Current action and preconditions to check: trajectory_clear

Your task: For each precondition in the list above, predict whether it will hold at this action.

Consider the current scene as observed from the mobile robot's camera, and analyze the predicted future states of all dynamic agents (e.g., people, animals, vehicles, or any moving entities) within the NEXT SECOND.

IMPORTANT: Only answer "very likely" if you are absolutely certain—based on strong, clear evidence—that a dynamic agent will violate the precondition in the predicted future state. Do NOT answer "very likely" for unlikely, ambiguous, or low-probability risks.

Ask yourself for each precondition: Is there a high probability, with clear and convincing evidence, that the predicted future states of any dynamic agent will interfere with the predicted future state of the currently executing action within the NEXT SECOND, causing that precondition to fail?

Assess the risk level based on these predictions. Use "likely" or "very likely" if motions create a clear risk of interference.

Use "neutral" or "improbable" if agents are nearby but their predicted paths are clearly diverging or non-conflicting.

Failure Risk Categories: "very improbable", "improbable", "neutral", "likely", "very likely"

Answer Format: Output ONLY the probability_of_failure value from these categories: "very improbable", "improbable", "neutral", "likely", "very likely"

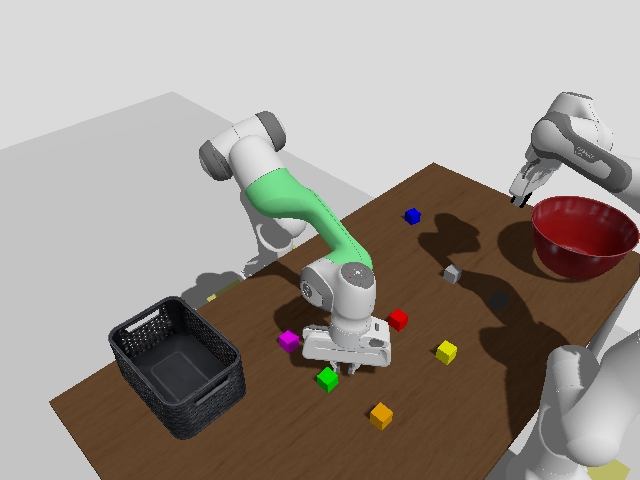

Answer: very improbable